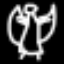
Label: angel